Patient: sex M, age 63
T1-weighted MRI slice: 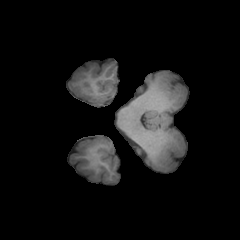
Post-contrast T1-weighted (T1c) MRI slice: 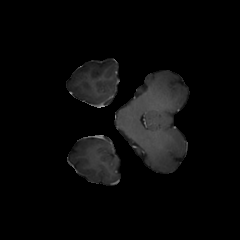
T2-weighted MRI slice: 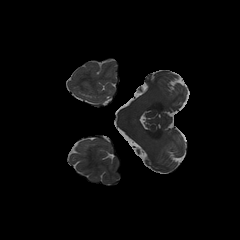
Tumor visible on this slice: no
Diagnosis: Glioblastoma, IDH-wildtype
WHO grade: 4